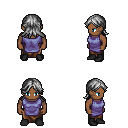
a pixel art fantasy rpg character, male body template, human, dark skin, chain tabard jacket, robe skirt, gray loose hair, black shoes, four views (front, back, left, right), 2x2 character sprite sheet, small pixel art, hard edges, no anti-aliasing